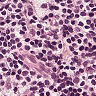
Metastatic tissue present: no